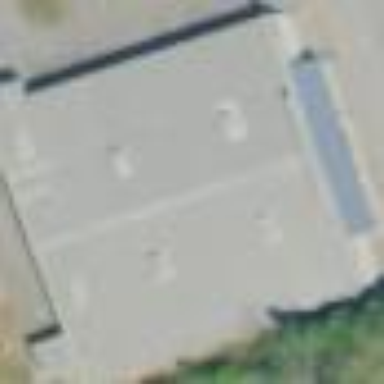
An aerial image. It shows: Industrial building.